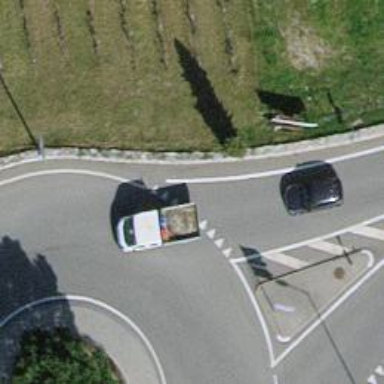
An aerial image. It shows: Road with "give way" sign.